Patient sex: F
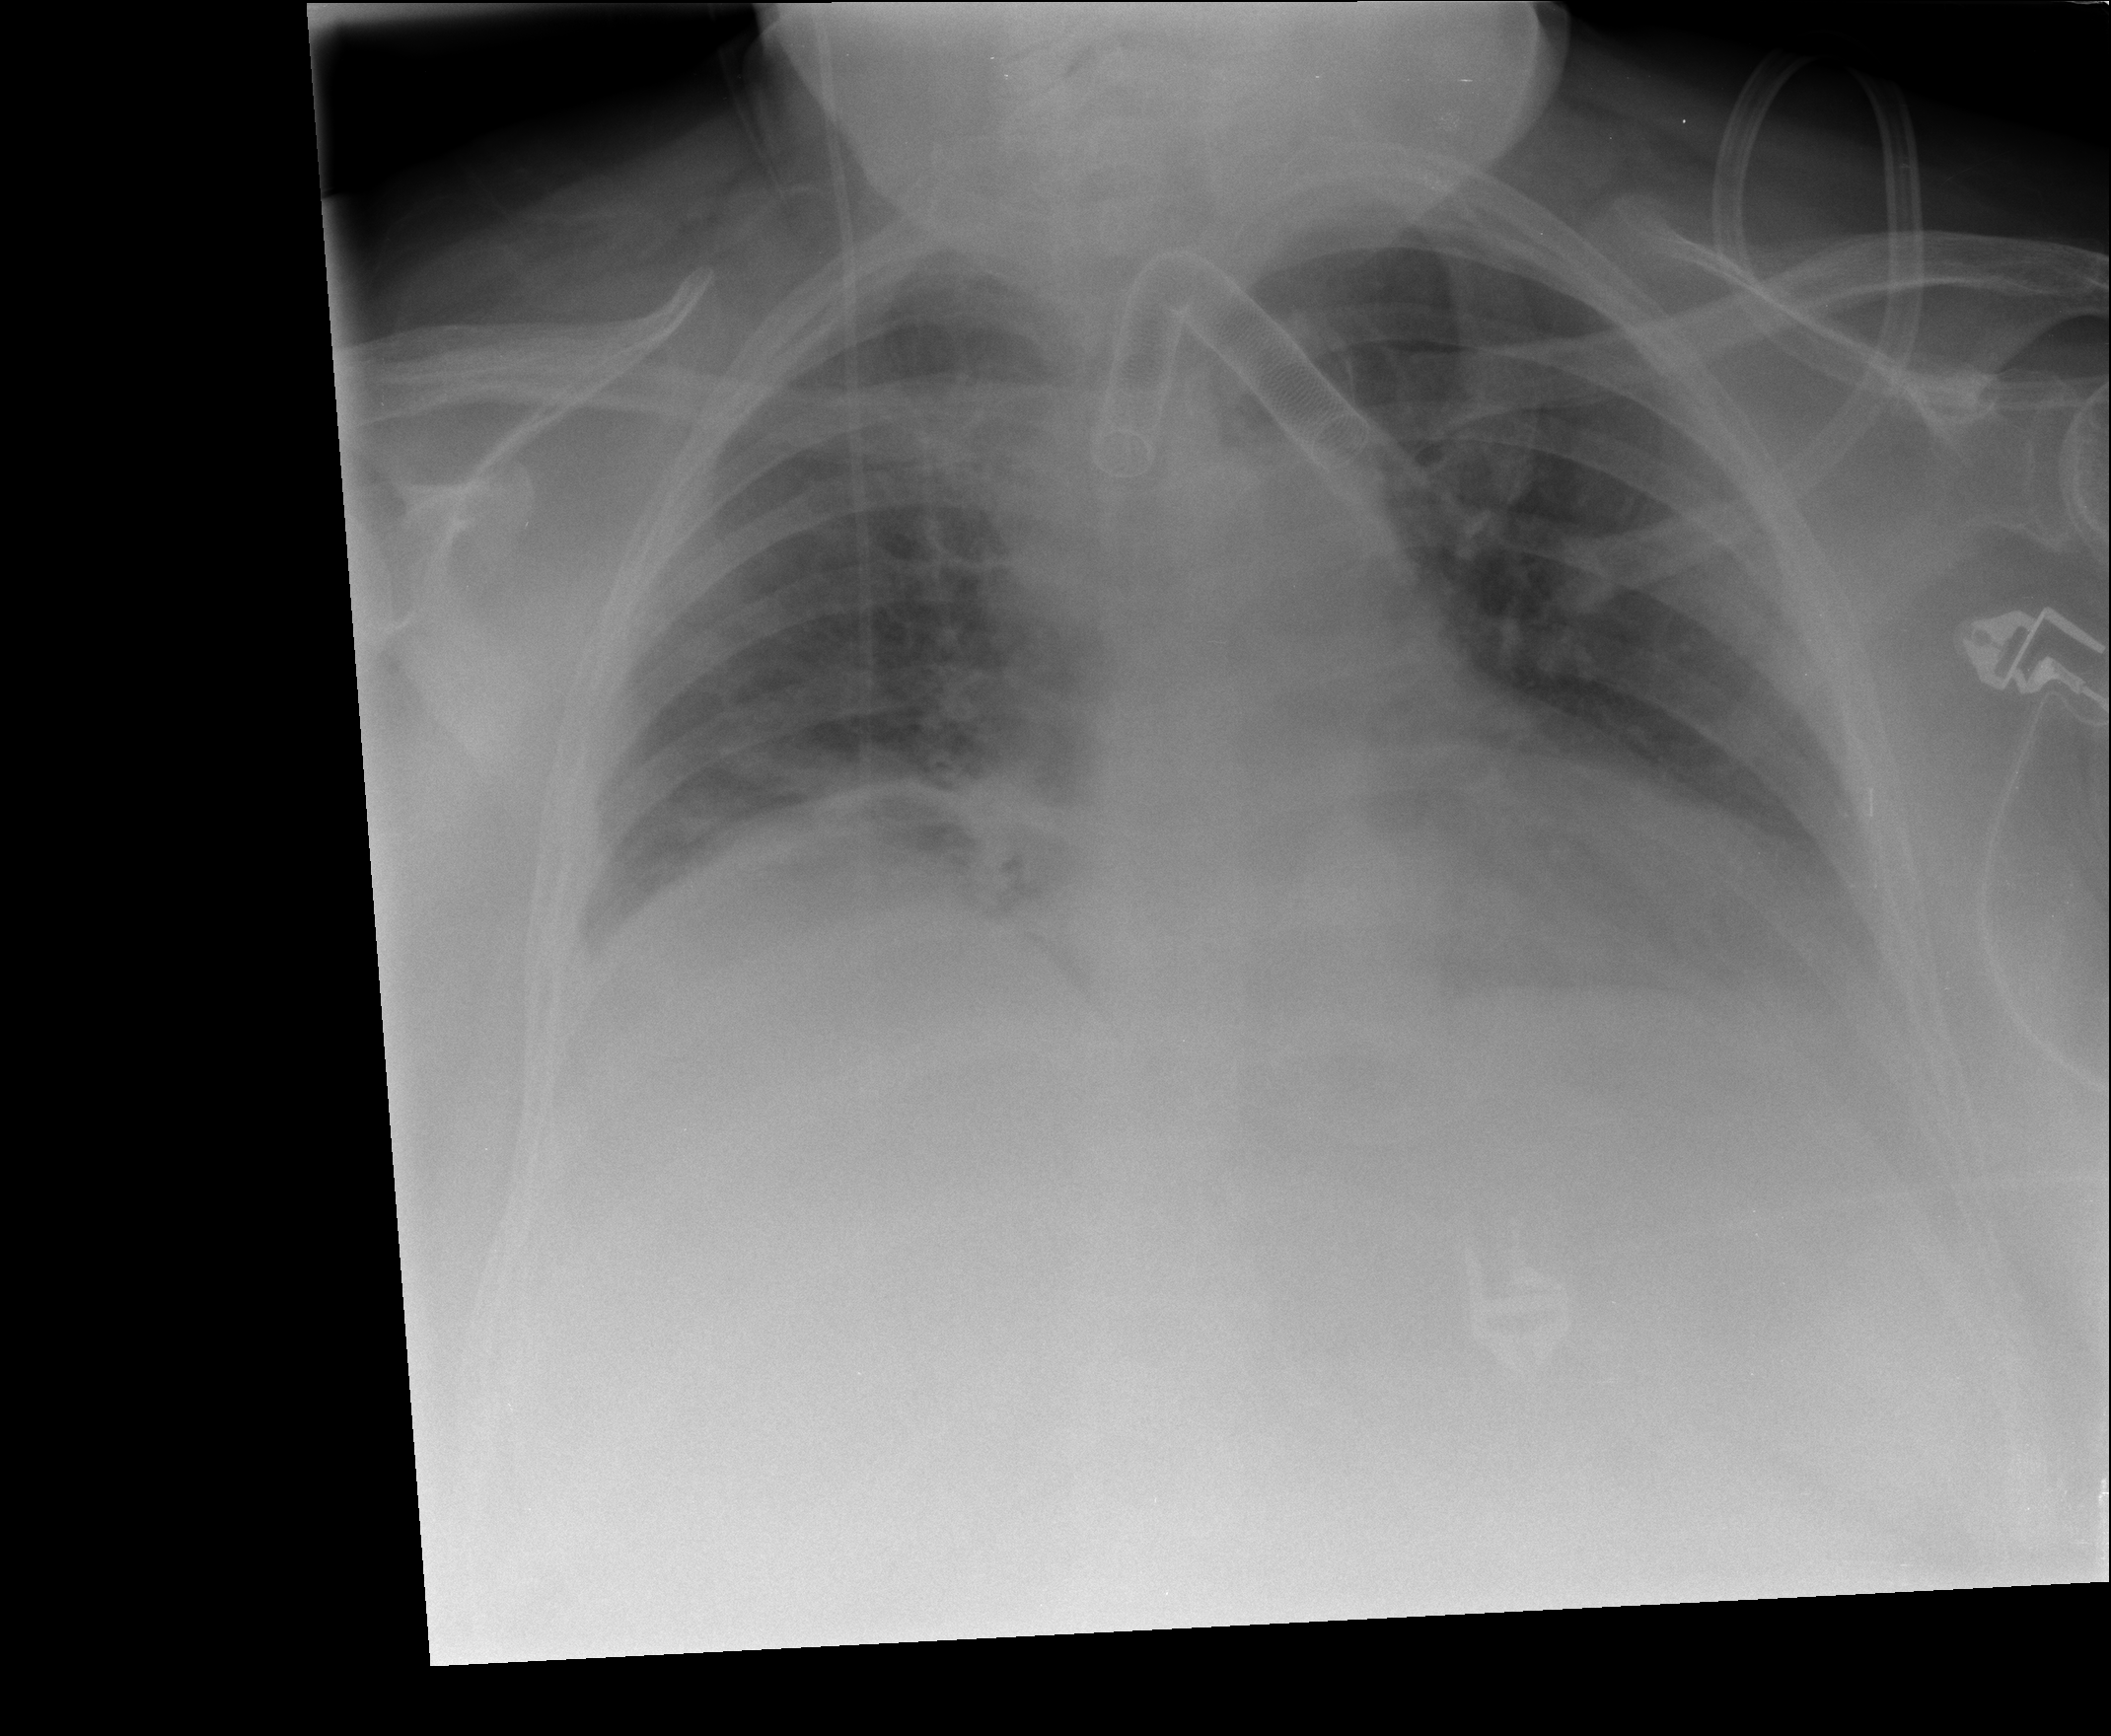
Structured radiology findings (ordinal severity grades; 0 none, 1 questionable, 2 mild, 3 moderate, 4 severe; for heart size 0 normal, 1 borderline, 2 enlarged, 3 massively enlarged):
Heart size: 2
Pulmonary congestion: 2
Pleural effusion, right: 1
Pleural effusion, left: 1
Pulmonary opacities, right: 0
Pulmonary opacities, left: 0
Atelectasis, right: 2
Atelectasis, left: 0